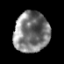
Tissue: prostate
Cell type: Epithelial cells
Senescence score: 0.3418
Nuclear area (px): 1408
Mean DAPI intensity: 124.204